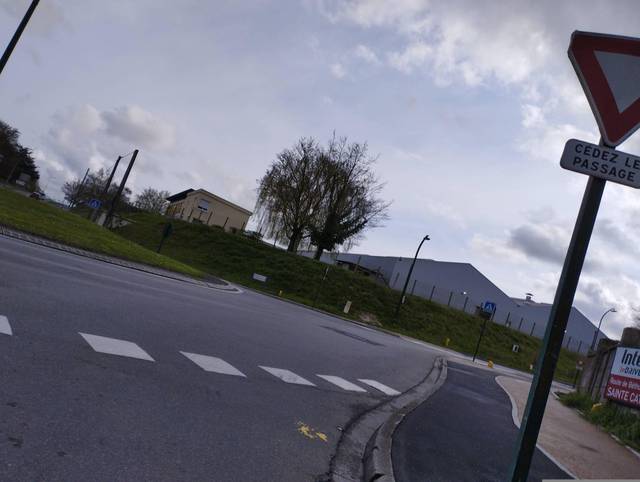
Region: France
Coordinates: 50.296, 2.804